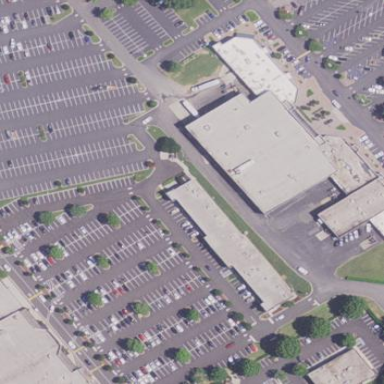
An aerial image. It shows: Department store building.